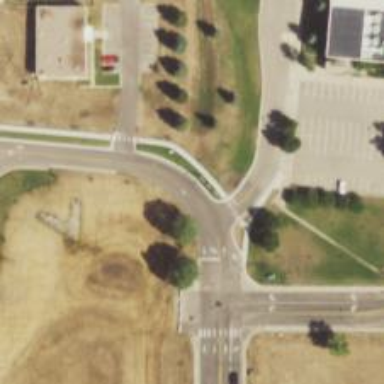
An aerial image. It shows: Unclassified road with separate sidewalk.